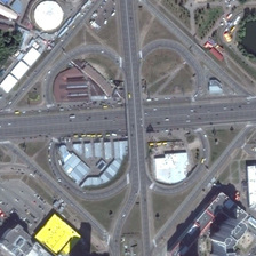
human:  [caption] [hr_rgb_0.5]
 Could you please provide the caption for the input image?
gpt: There is a square viaduct on the 4th Ring Road, near some buildings and a pond.

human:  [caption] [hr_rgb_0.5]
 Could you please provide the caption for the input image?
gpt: here lies a pretty wide road overpassed by a viaduct in this prosperous area .

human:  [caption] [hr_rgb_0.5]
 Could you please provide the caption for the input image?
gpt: There is a square viaduct with four rings, close to some buildings and ponds.

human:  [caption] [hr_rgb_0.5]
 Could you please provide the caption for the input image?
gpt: There is a square viaduct with four rings, near some buildings and a pond.

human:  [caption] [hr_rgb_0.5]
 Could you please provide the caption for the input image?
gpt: There is a square bridge with four rings, near buildings and ponds.